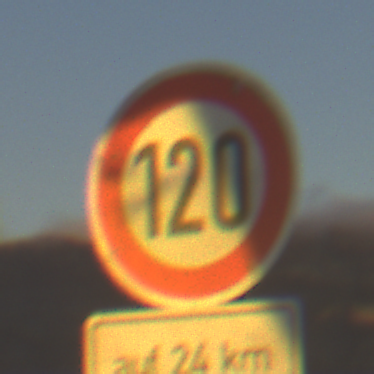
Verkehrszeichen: Geschwindigkeit120
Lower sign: LaengeEinerStrecke6
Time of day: SunriseSunset
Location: Outdoor (RoadRail)
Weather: PartlyCloudy
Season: NotSpecified
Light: Natural